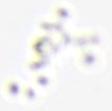
Label: Phaeocystis